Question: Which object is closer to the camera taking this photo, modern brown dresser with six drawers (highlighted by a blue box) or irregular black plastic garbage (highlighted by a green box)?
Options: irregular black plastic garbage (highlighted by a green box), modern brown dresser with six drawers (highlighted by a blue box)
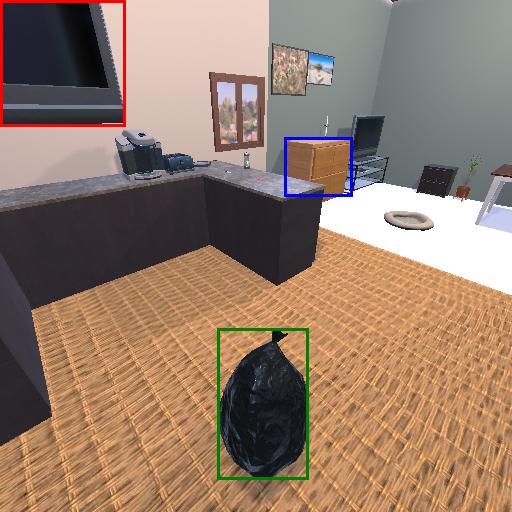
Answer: irregular black plastic garbage (highlighted by a green box)